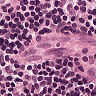
Metastatic tissue present: yes